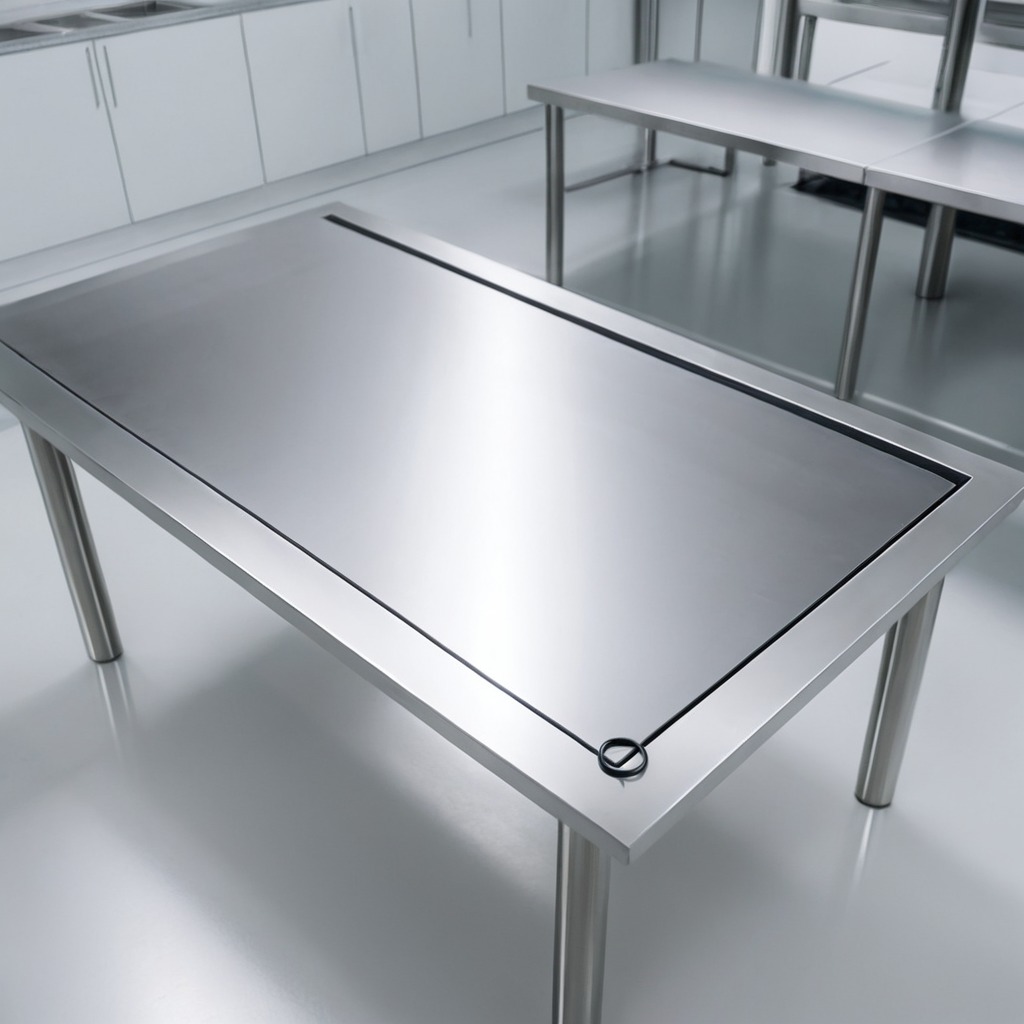
A rubber O-ring is lying on the stainless steel table.